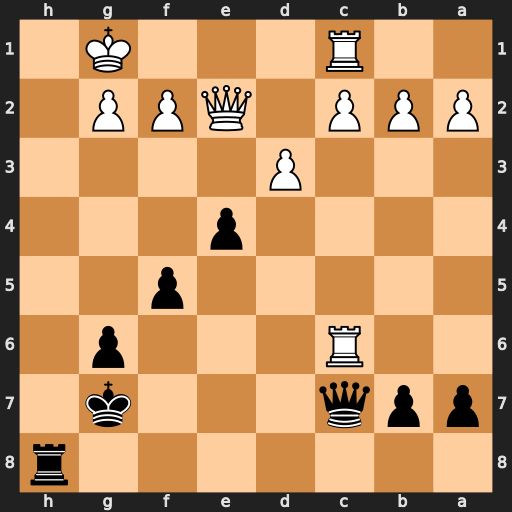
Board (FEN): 7r/ppq3k1/2R3p1/5p2/4p3/3P4/PPP1QPP1/2R3K1
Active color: b
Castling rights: -
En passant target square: -
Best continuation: Qh2+ Kf1 Qh1#